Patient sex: F
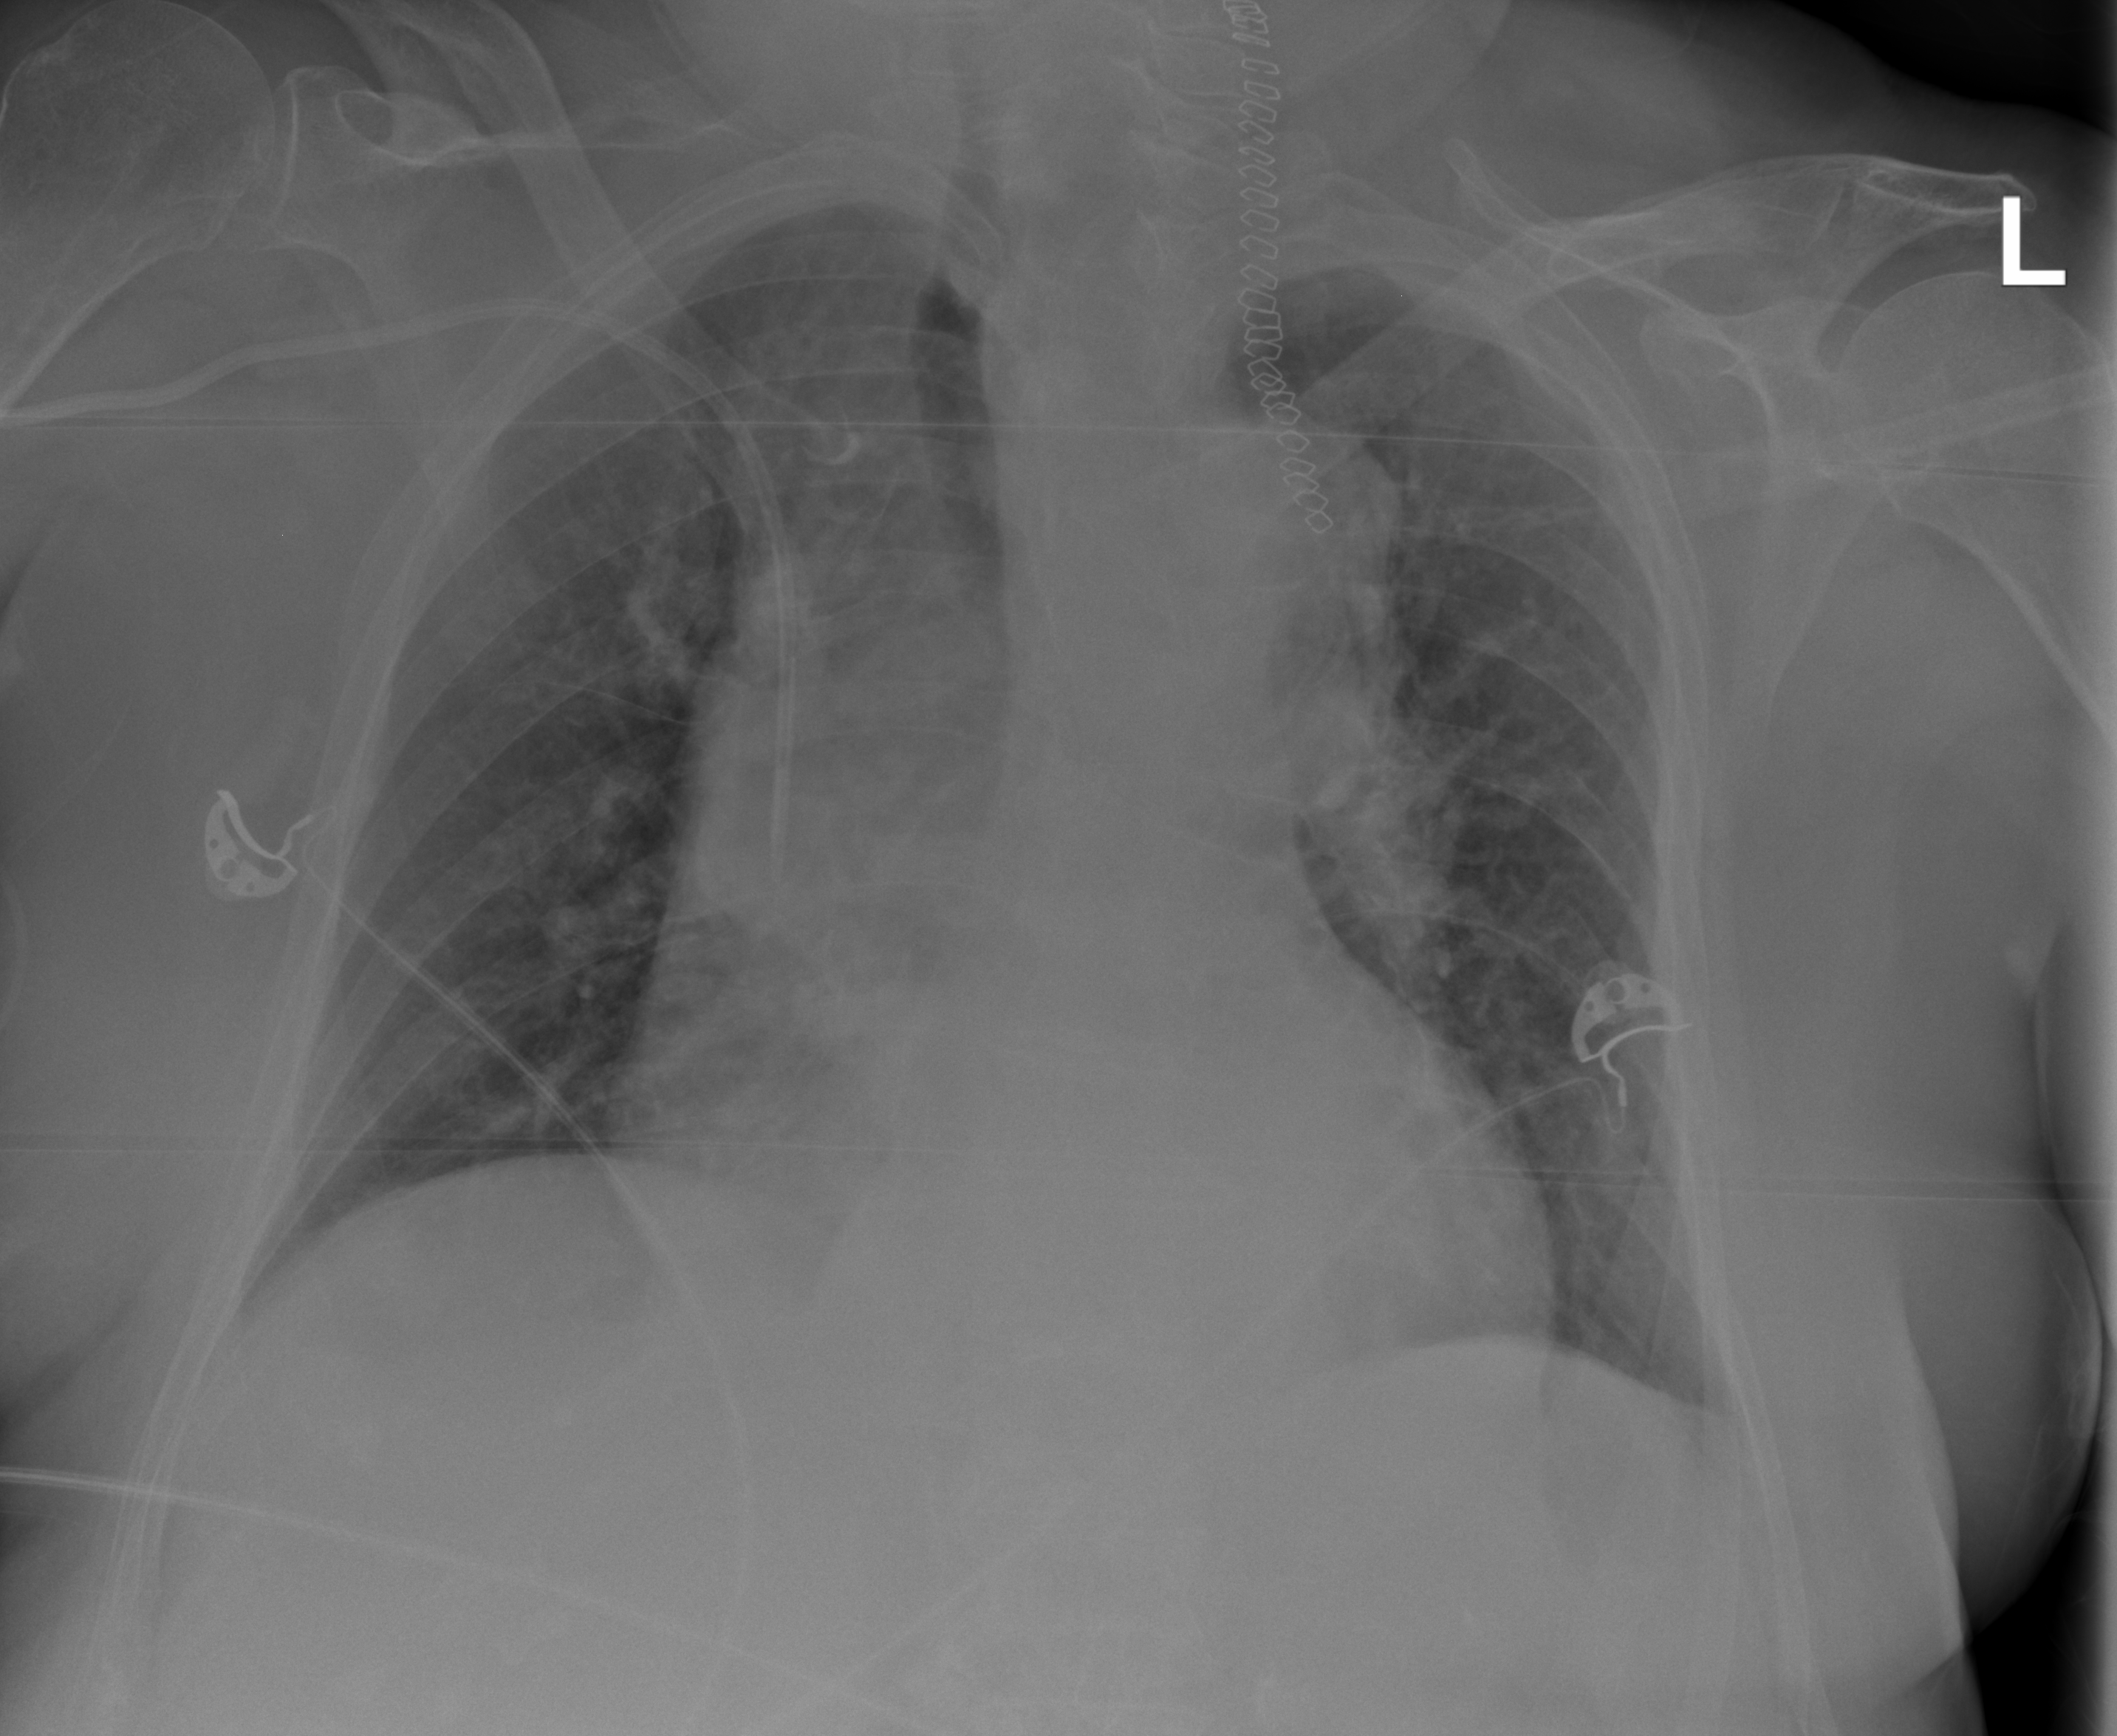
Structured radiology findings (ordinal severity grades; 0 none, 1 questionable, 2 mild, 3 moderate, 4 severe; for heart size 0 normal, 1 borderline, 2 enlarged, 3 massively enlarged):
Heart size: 2
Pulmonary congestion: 2
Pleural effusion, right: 0
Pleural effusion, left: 0
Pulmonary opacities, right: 0
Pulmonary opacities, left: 0
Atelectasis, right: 2
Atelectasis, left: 2